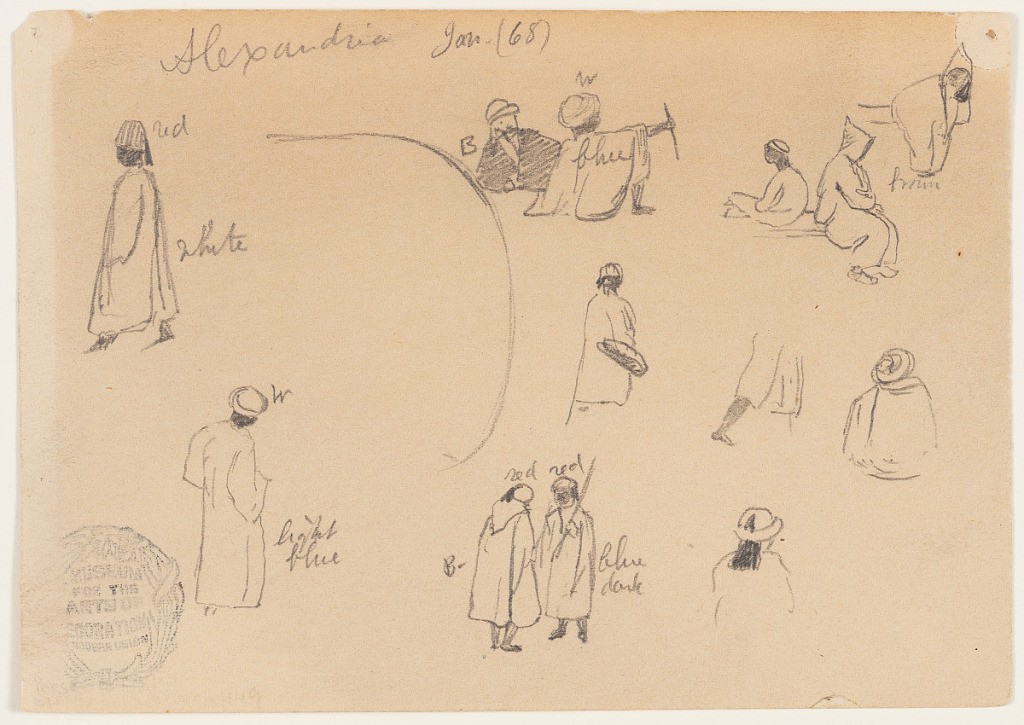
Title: Figure Sketches, Egypt
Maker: Frederic Edwin Church, American, 1826–1900
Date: January 1868
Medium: Graphite on off-white wove paper; verso: graphite
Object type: Drawing
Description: Figure sketches showing ten views of individuals in Alexandria, Egypt engaged in various activities. In right half of composition, three pairs of figures are visible, with several other figures in various states of completion floating throughout.

Verso: Three partial figure sketches, visible upper left. A standing figure, an incomplete figure riding a donkey, and a kind of mesh are shown.